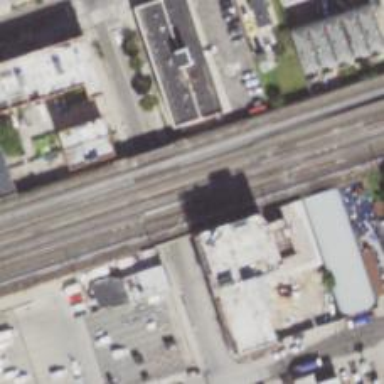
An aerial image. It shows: Railway bridge with electrified rails.